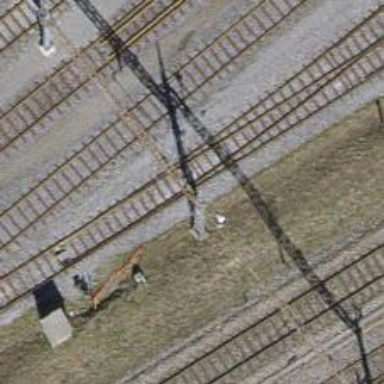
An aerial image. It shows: Catenary mast for power lines.